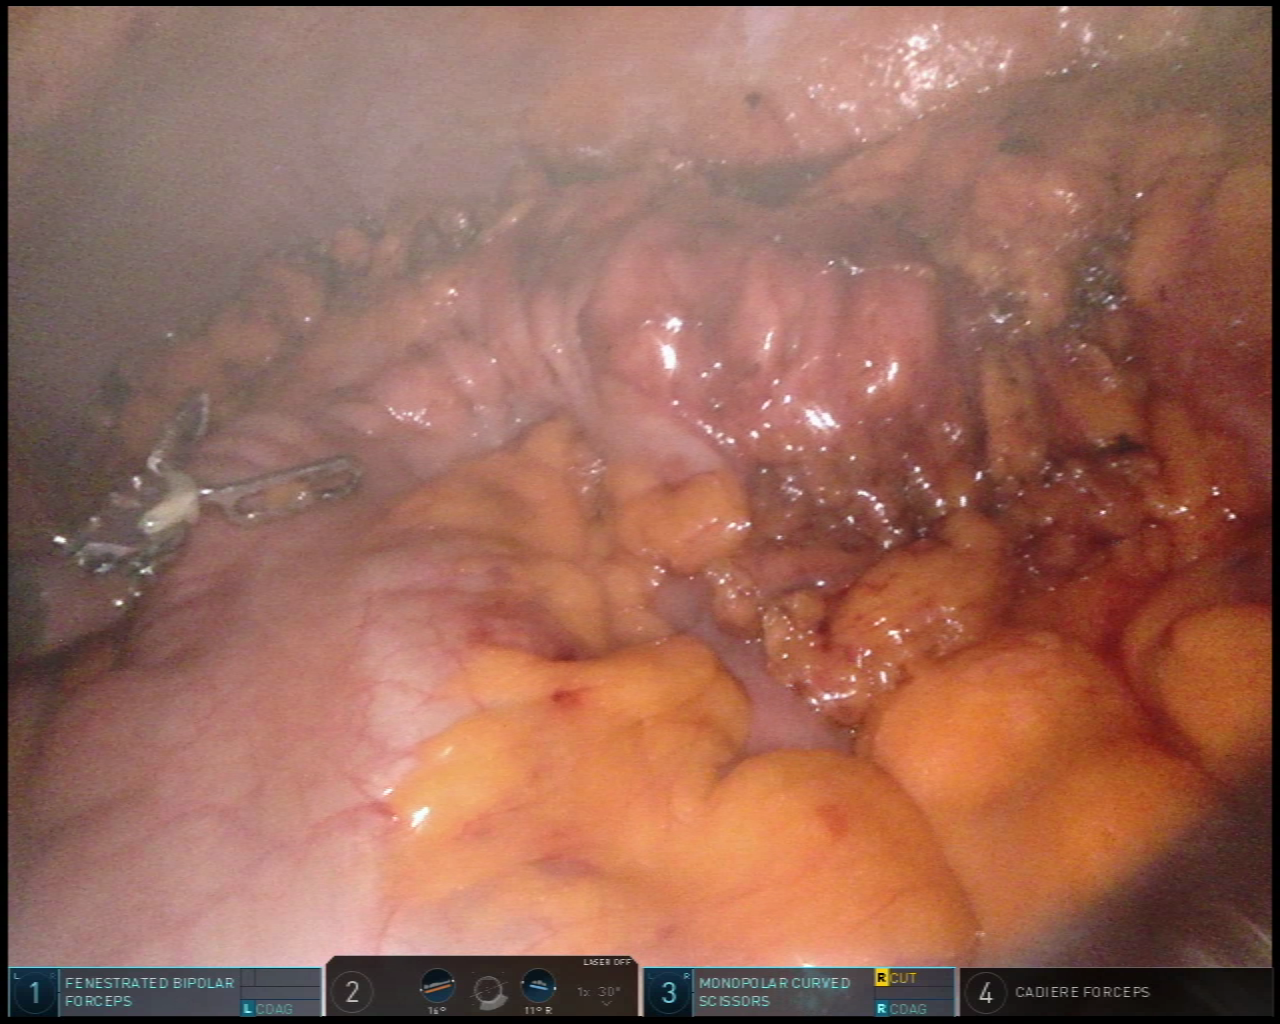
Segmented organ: colon
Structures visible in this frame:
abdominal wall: yes
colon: yes
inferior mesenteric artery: no
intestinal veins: no
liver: no
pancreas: no
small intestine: yes
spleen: no
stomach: no
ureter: no
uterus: no
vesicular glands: no